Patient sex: M
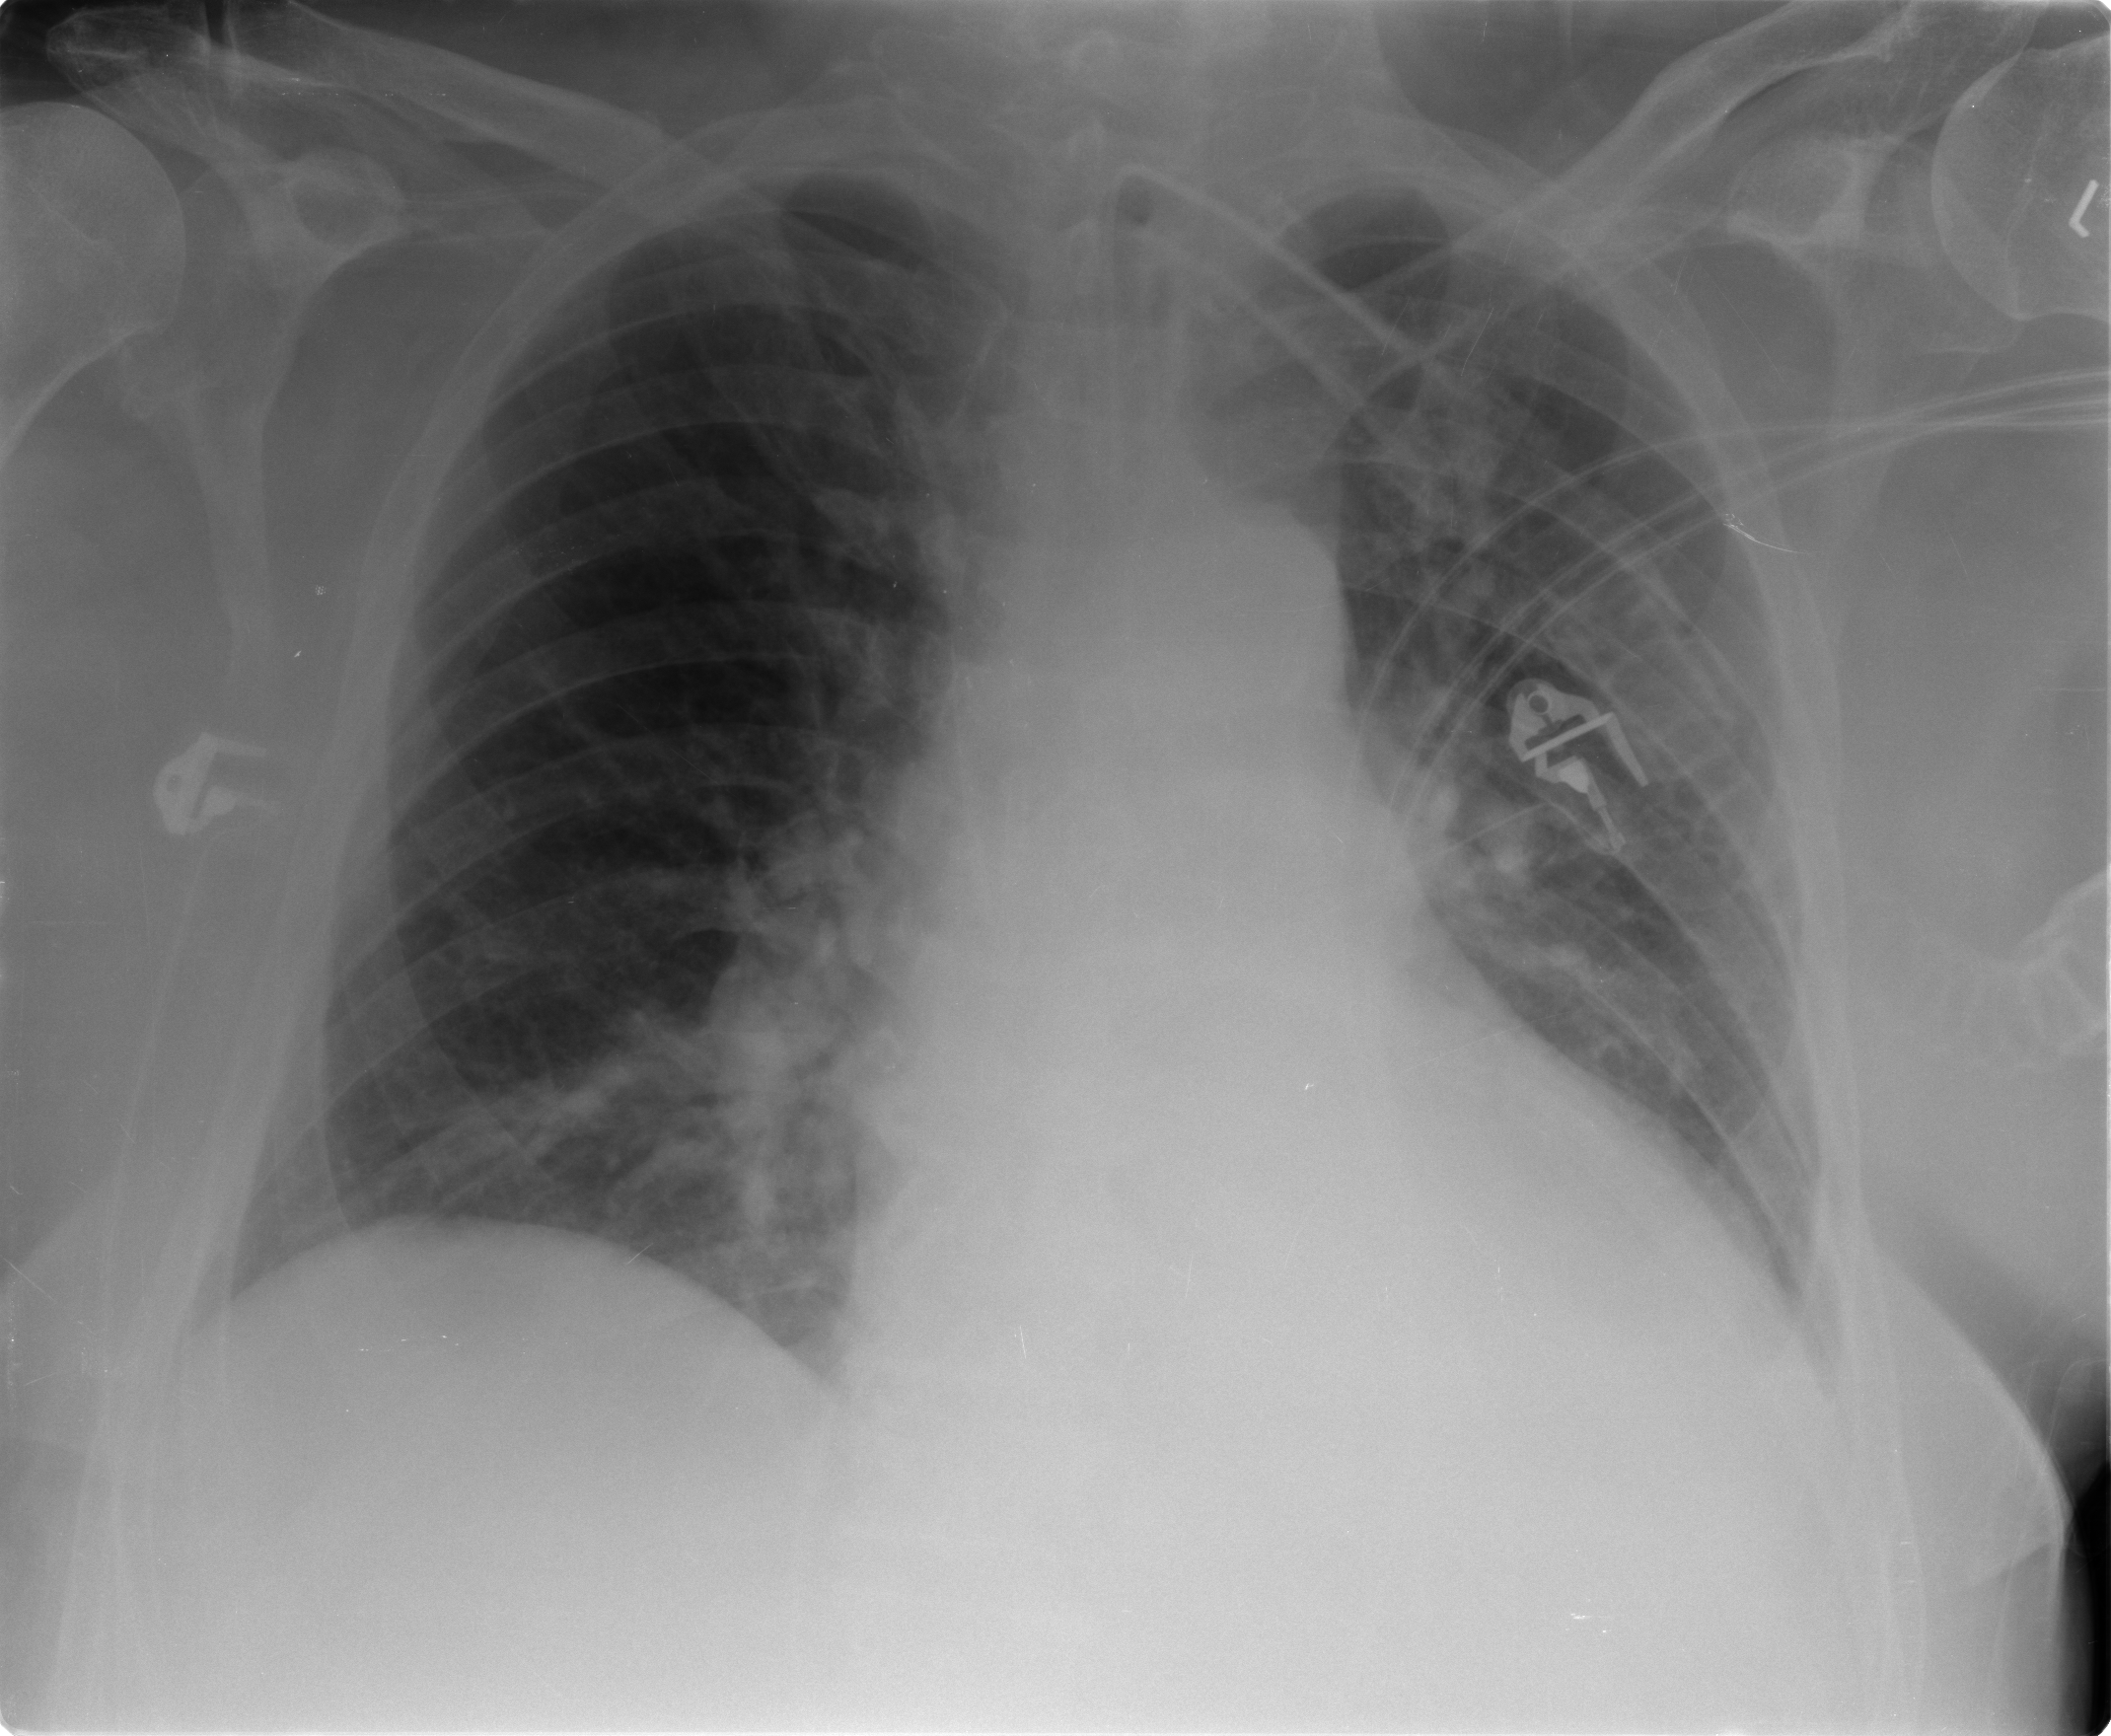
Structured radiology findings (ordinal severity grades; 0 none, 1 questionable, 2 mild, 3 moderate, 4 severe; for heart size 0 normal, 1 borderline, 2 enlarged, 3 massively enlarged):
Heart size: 2
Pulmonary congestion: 2
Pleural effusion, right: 0
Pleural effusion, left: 1
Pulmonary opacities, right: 2
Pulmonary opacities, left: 2
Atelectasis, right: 0
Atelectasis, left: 2